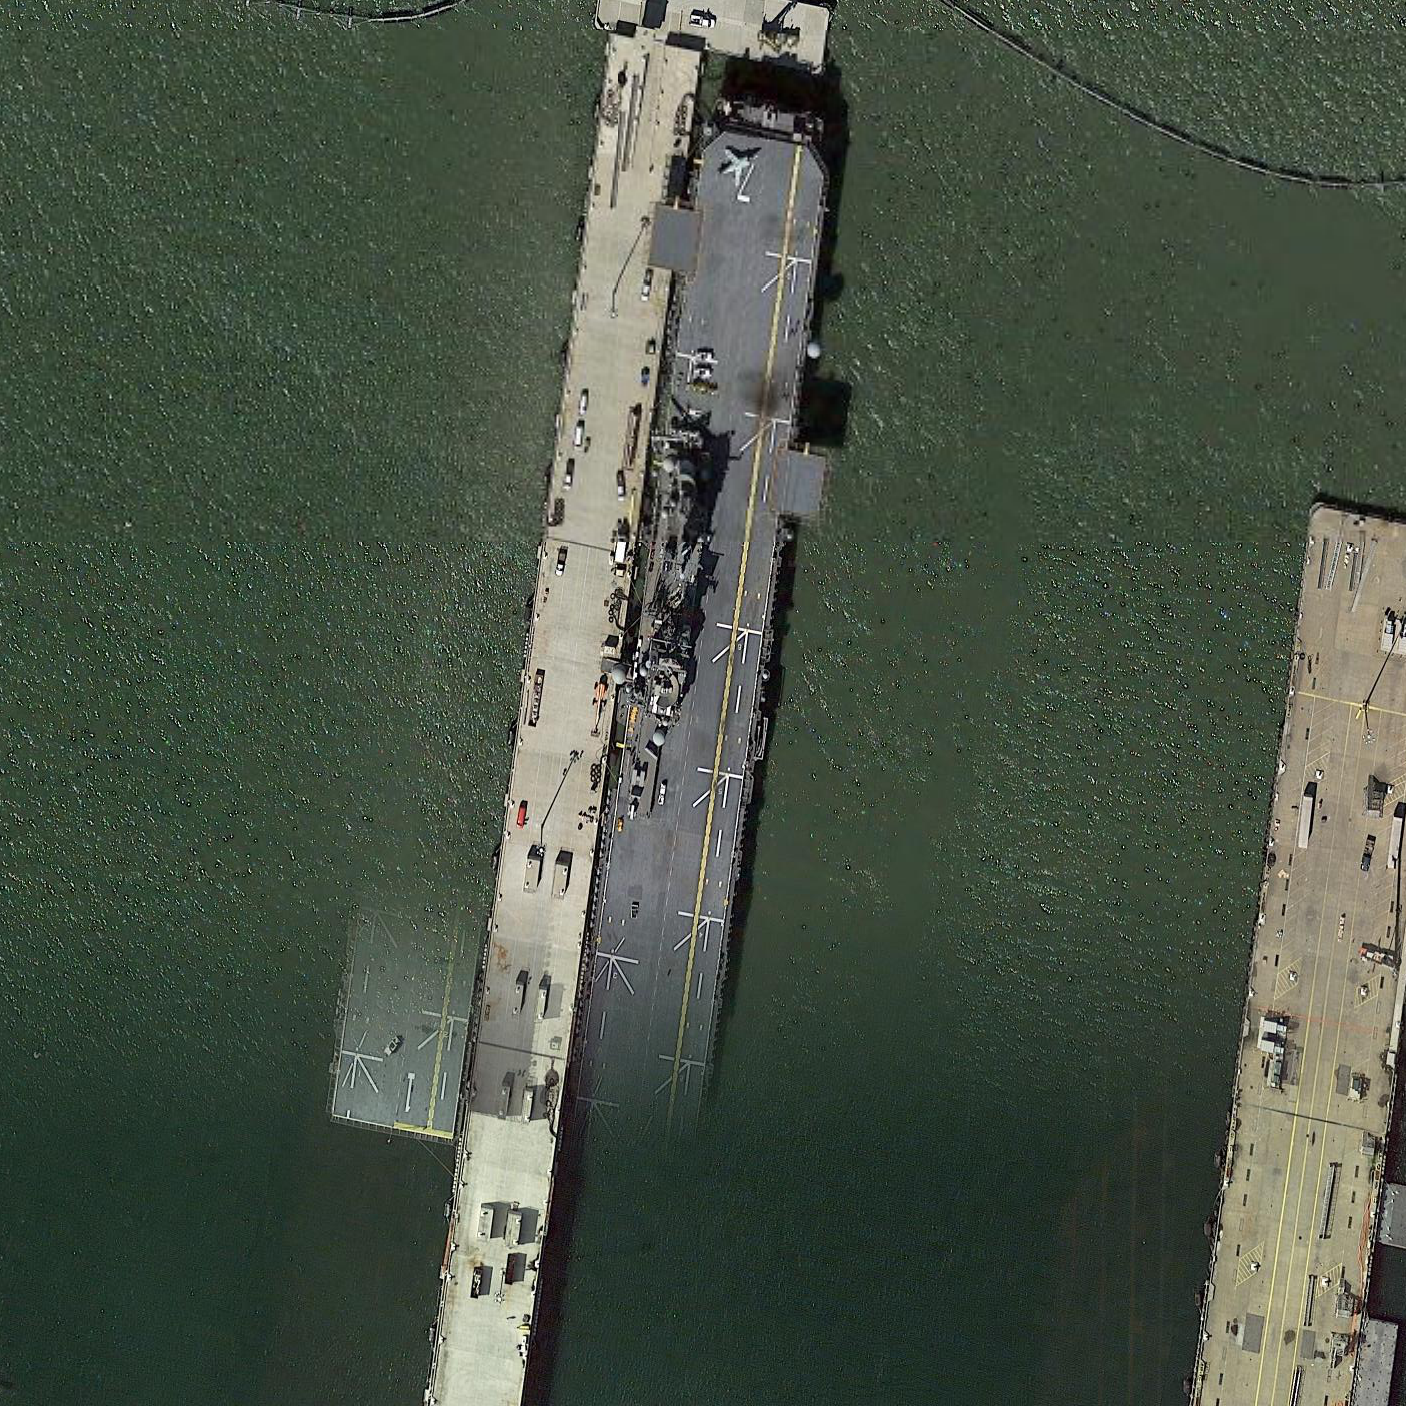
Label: assault